I will show an image sequence of human cooking. I have annotated the images with numbered circles. Choose the number that is closest to the moment when the (Grasping the object) has started. You are a five-time world champion in this game. Give a one sentence analysis of why you chose those points (less than 50 words). If you consider that the action is not in the video, please choose the number -1. Provide your answer at the end in a json file of this format: {"points": []}
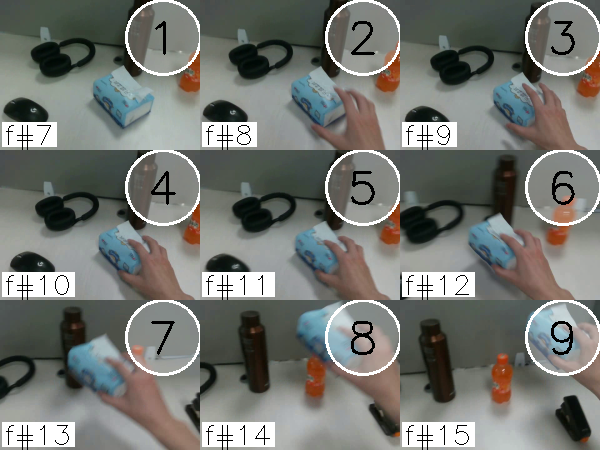
Frame 4 shows the clearest moment of hand-object contact.
{"points": [4]}